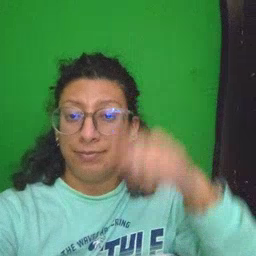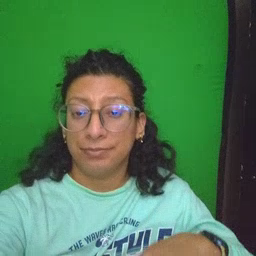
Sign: dad